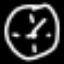
Label: clock